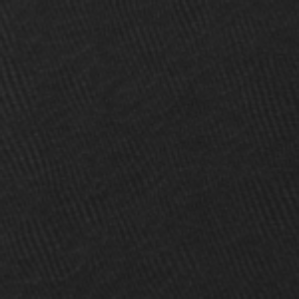
Label: frost